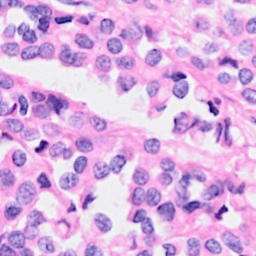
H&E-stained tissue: Breast